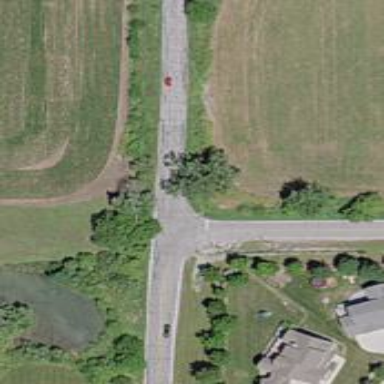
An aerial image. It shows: Road with stop sign.